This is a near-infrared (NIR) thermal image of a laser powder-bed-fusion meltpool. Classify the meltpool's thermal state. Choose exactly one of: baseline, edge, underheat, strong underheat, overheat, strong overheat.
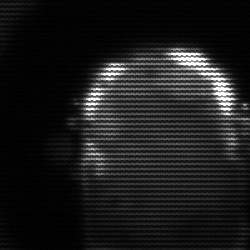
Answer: baseline